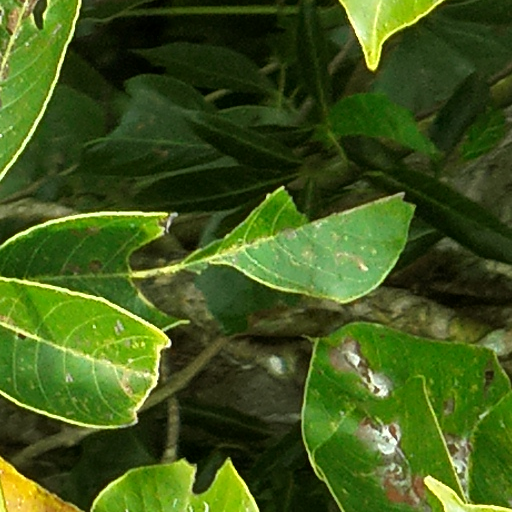
Species: Pseudobombax septenatum
GBIF accepted scientific name: Pseudobombax septenatum
Crown area (m\u00b2): 319.823